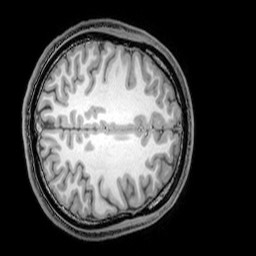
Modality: T1w
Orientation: axial
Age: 23
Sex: male
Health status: healthy
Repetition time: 0.081 s
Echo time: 0.037 s